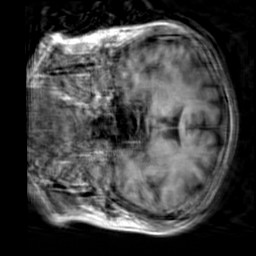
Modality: T1w
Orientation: coronal
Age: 56
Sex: male
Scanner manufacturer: siemens
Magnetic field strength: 3 T
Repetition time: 2.3 s
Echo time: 0.00303 s